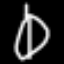
Label: leaf